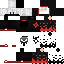
A female human skin with dark skin, wearing brown bald dressed in a red hoodie and red pants, featuring a closed mouth.